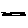
Label: line